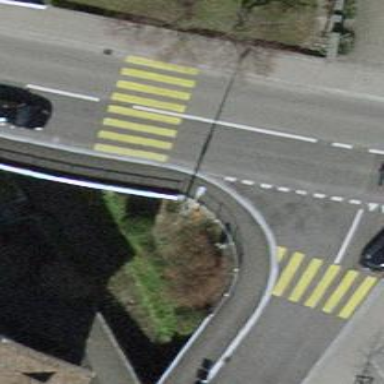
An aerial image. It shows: Sidewalk bridge over footway road.